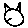
Label: cat